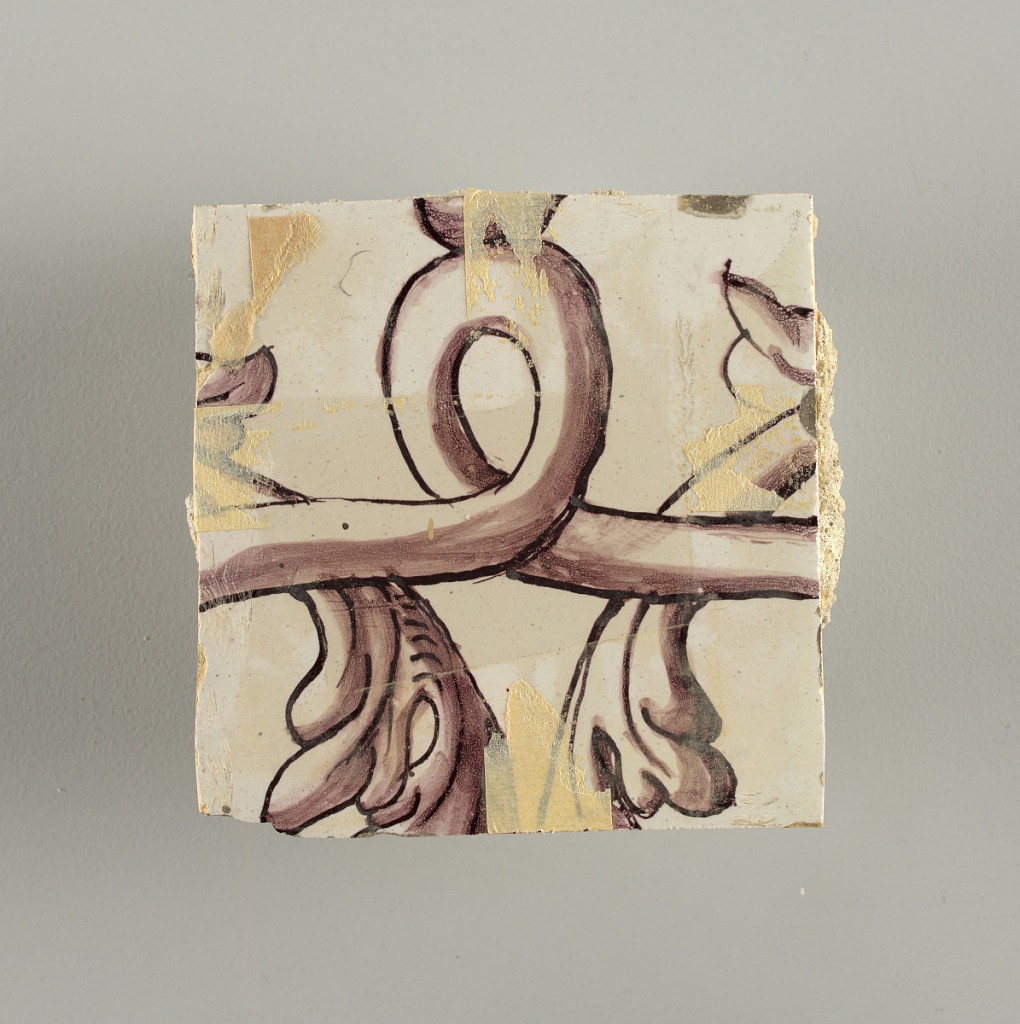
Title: Wall facing
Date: ca. 1725
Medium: tin-glazed earthenware, underglaze
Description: Two vertical rectangles, twenty-three tiles high.  A) Nine tiles wide at top; seven tiles wide at bottom.  B) Ten and one-half tiles wide.

Arabesque design of foliage.  A) with centered figure of Justice under a canopy.  B) with centered urn.